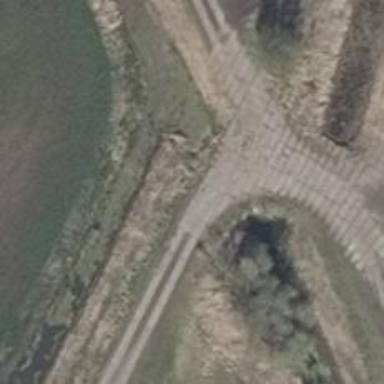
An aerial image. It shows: Track road with grade1 tracktype. The road has concrete lanes.